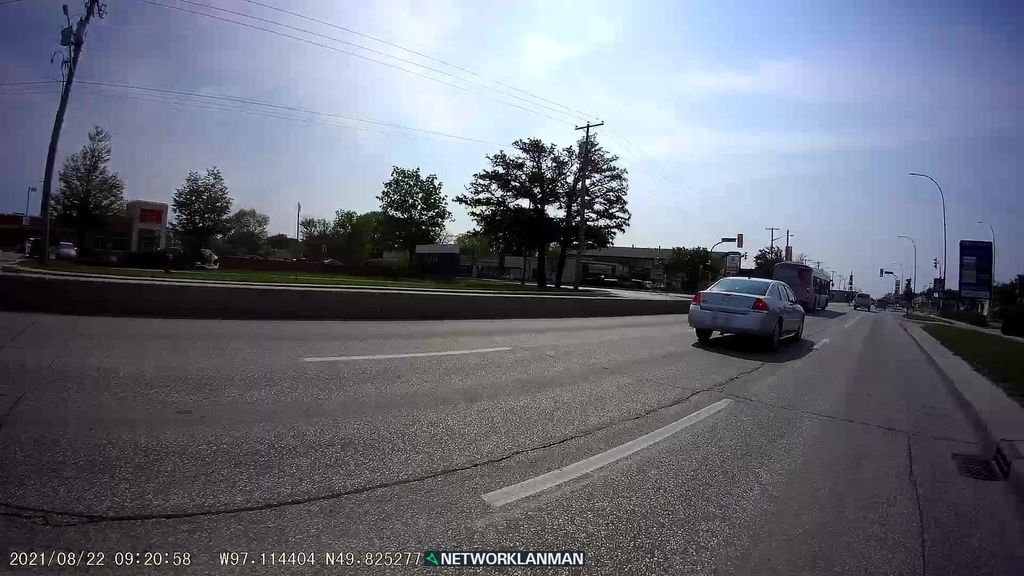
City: winnipeg